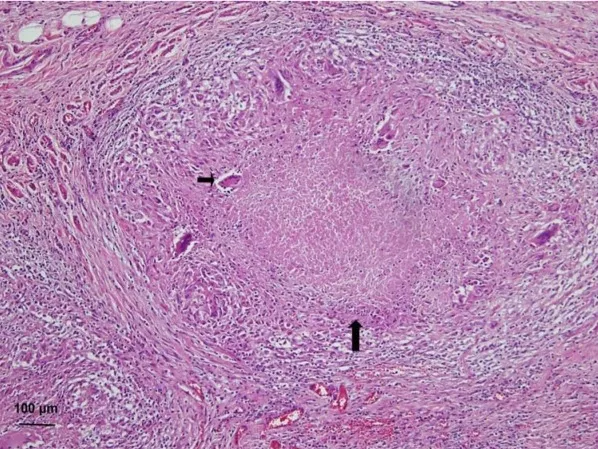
Photograph of histological specimen. (A) Hematoxylin and eosin stain shows the caseous necrosis (long arrow) and Langhans giant cell (short arrow) confirming tuberculosis peritonitis.
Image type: pathology (h&e)